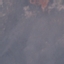
Land use / land cover class: HerbaceousVegetation